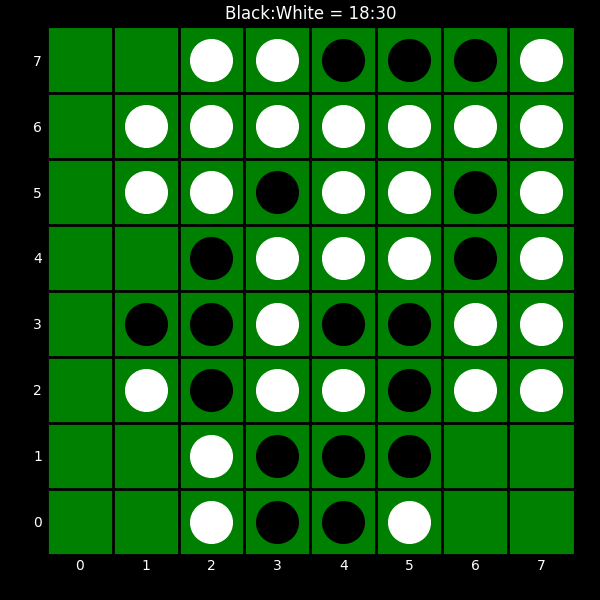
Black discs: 18
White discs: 30